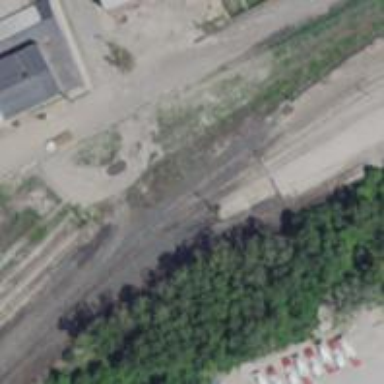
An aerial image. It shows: Abandoned railway.